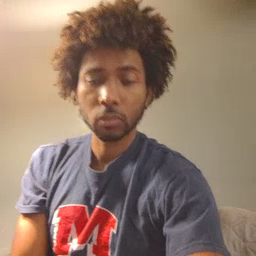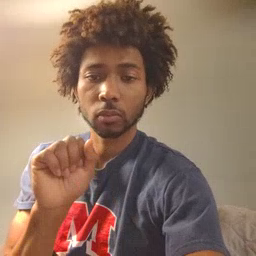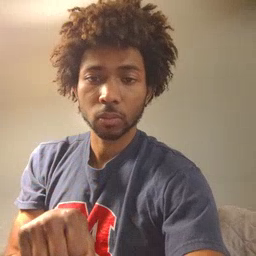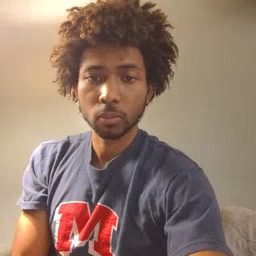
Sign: can